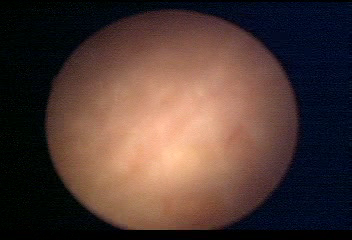
Modality: WLC
Class: Normal mucosa
Bladder cancer association: No